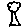
Label: tree